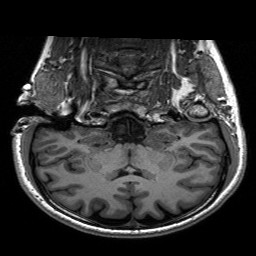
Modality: T1w
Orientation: sagittal
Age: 26
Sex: female
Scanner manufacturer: siemens
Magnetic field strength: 3 T
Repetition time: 2.3 s
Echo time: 0.00197 s